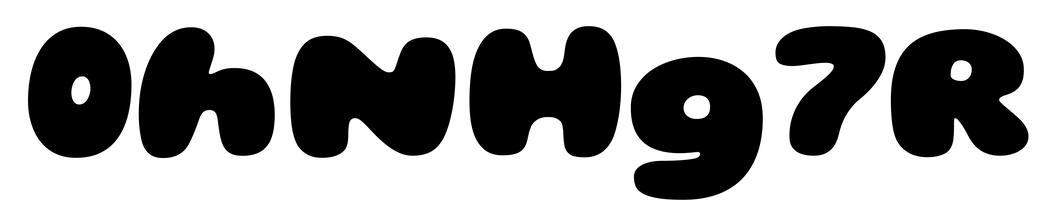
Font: Gluten_Black